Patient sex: M
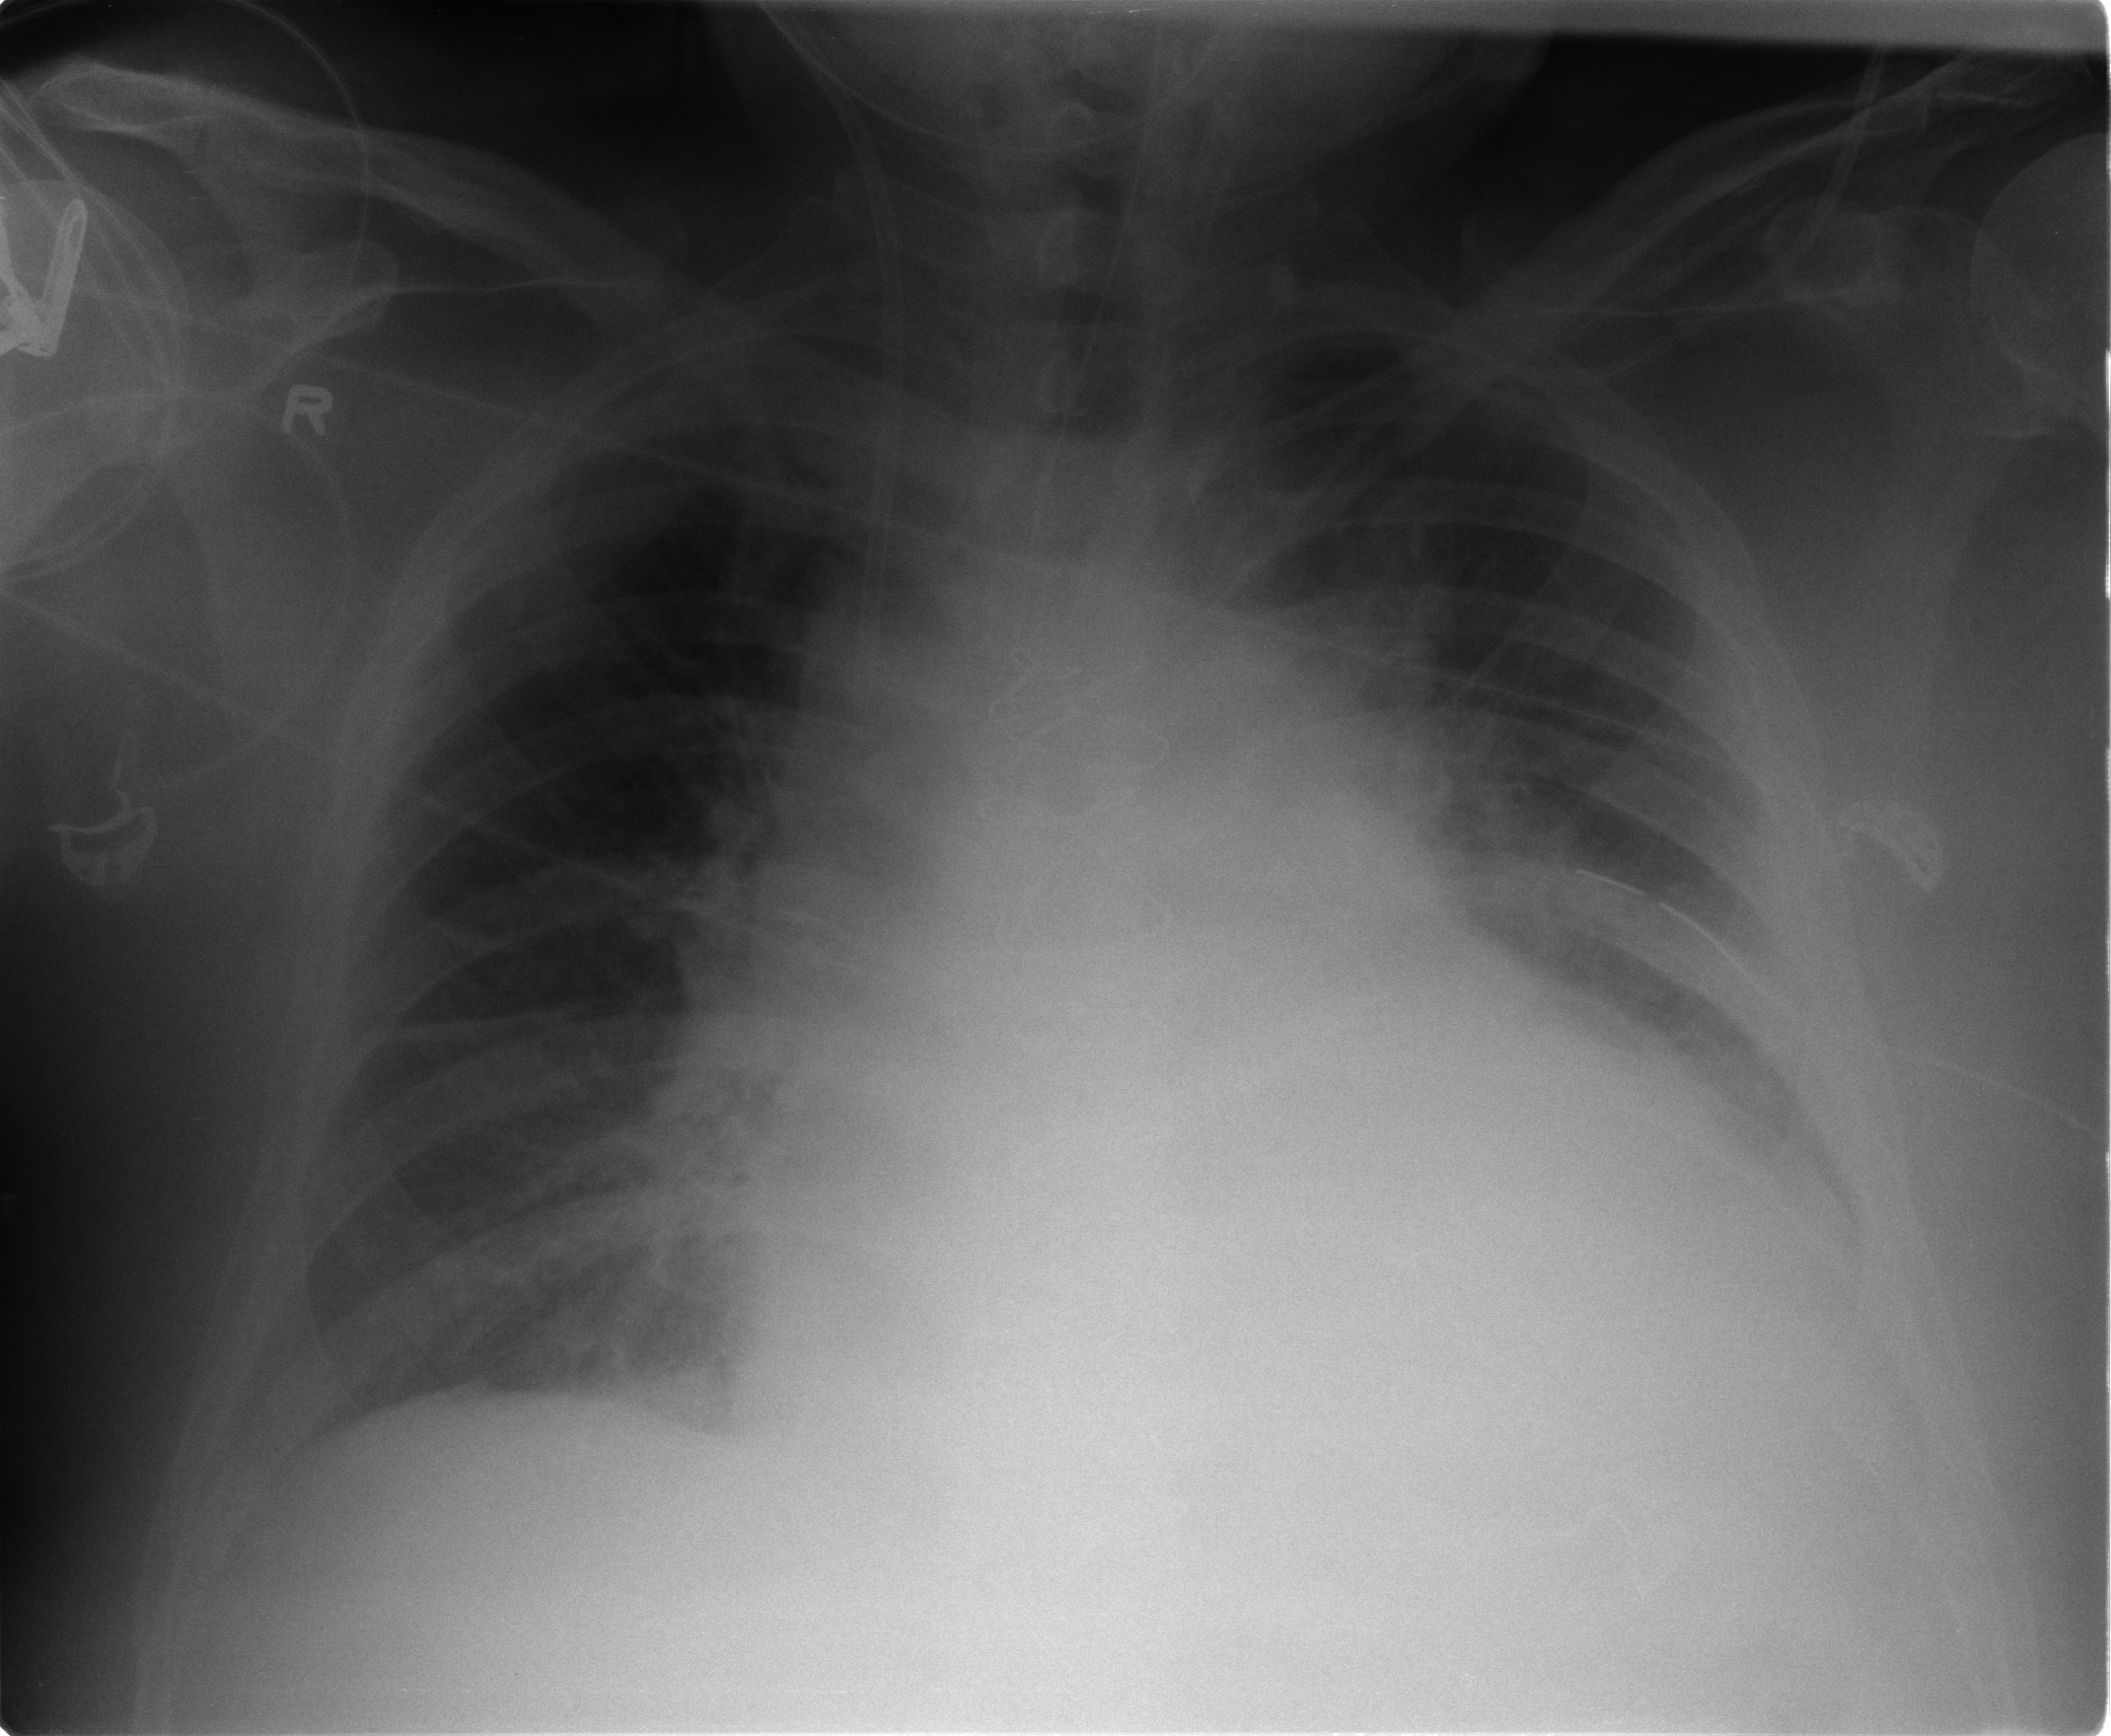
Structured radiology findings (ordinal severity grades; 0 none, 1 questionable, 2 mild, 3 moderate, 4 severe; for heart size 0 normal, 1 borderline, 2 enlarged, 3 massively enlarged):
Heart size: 2
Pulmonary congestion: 2
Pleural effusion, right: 1
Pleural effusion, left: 2
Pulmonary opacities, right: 0
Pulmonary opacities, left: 0
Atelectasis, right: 0
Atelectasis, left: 2